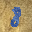
Label: 8